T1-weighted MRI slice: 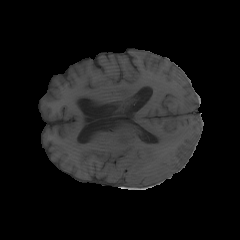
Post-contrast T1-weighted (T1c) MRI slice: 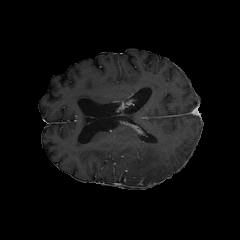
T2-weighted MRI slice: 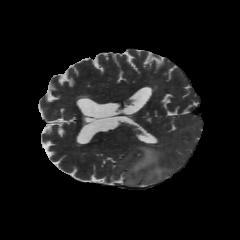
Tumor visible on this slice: yes